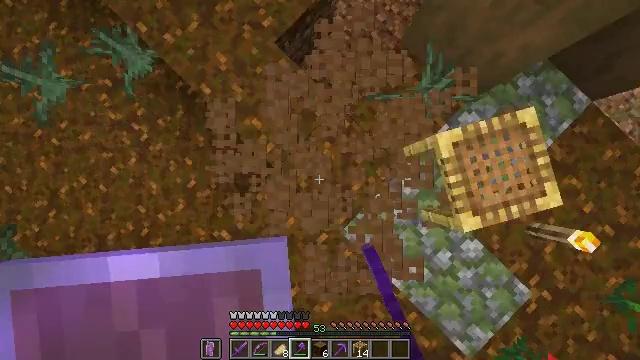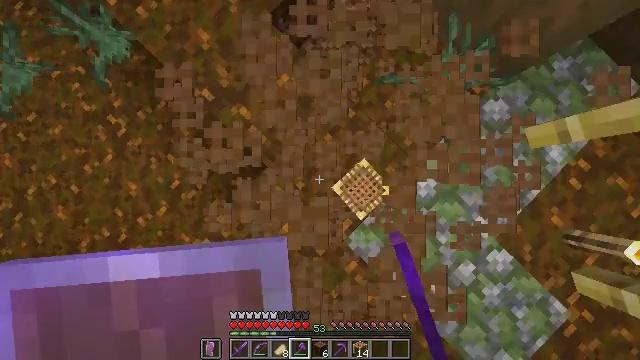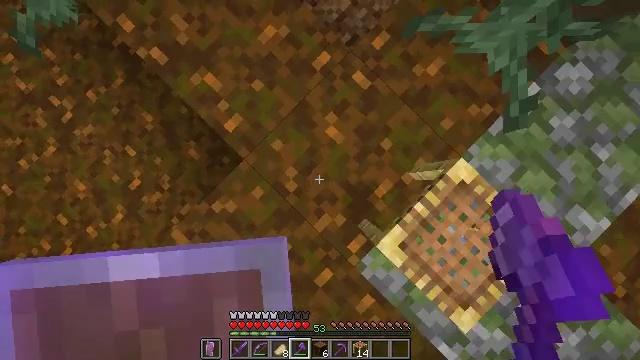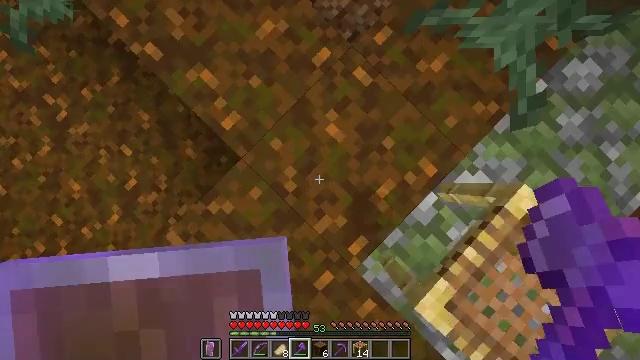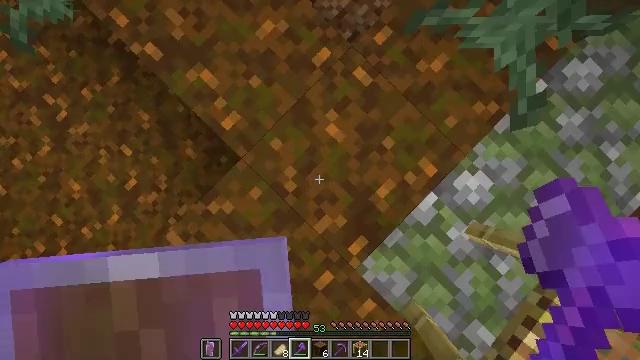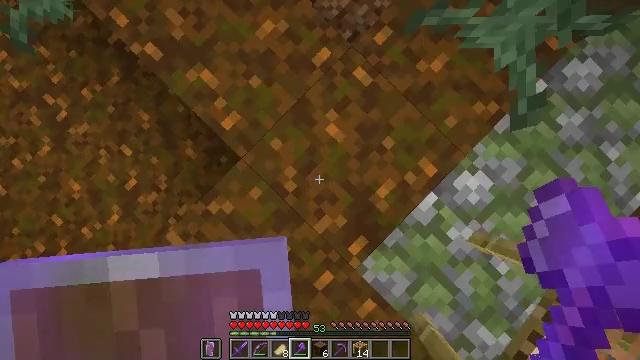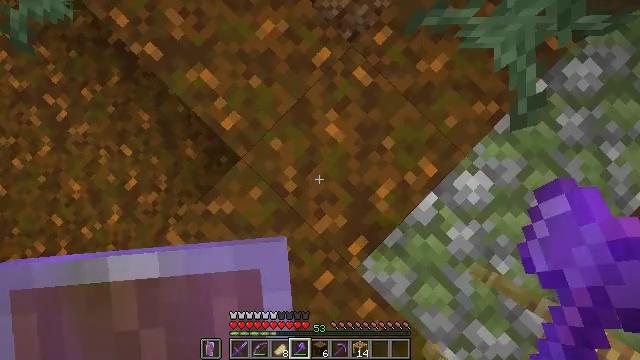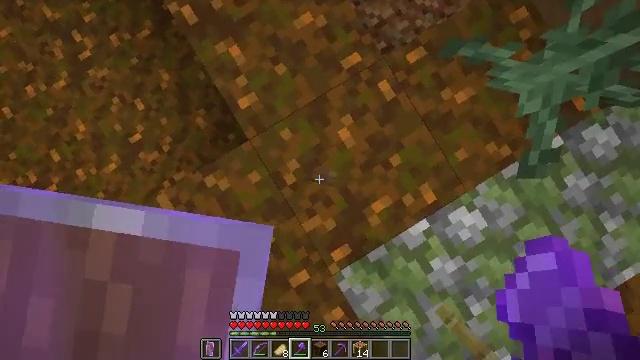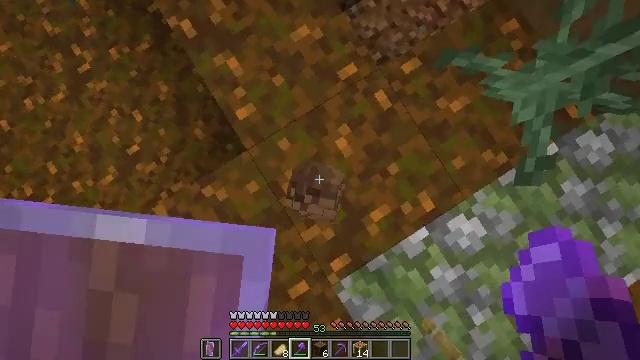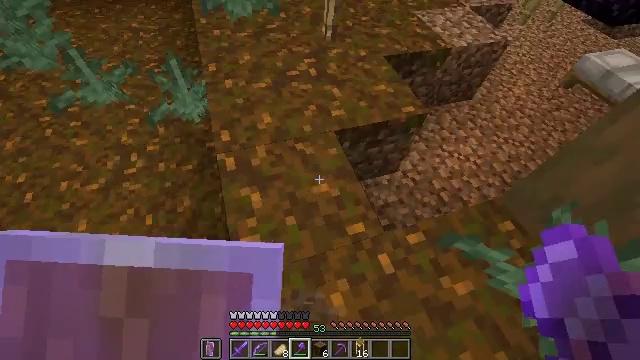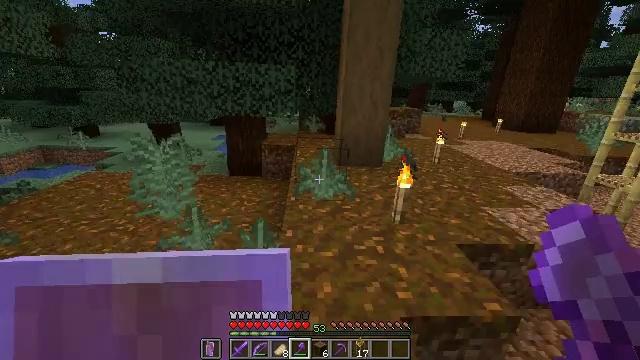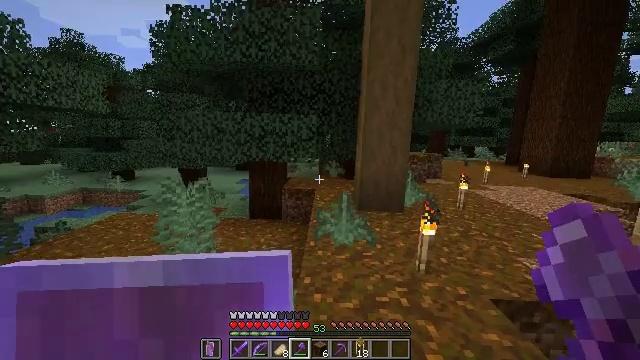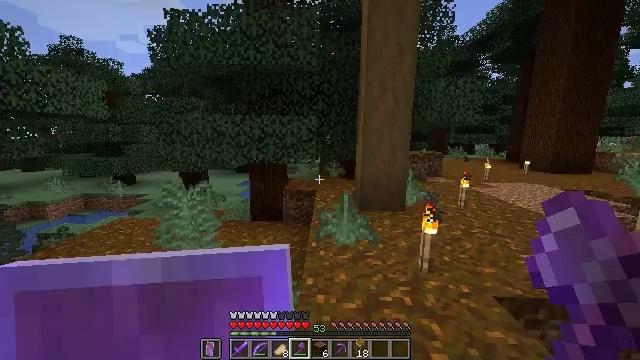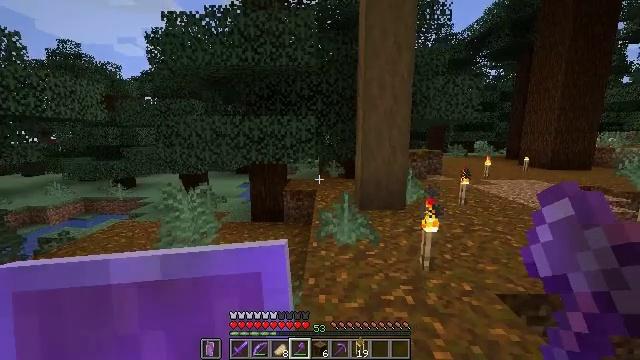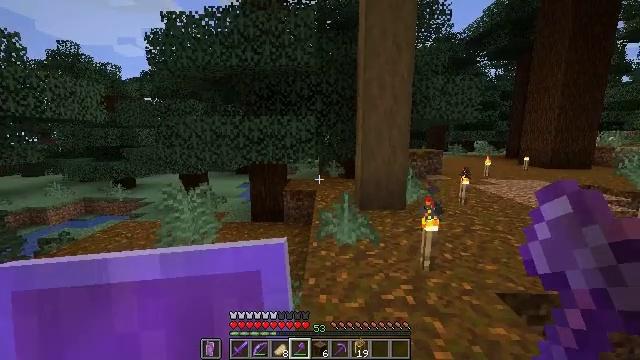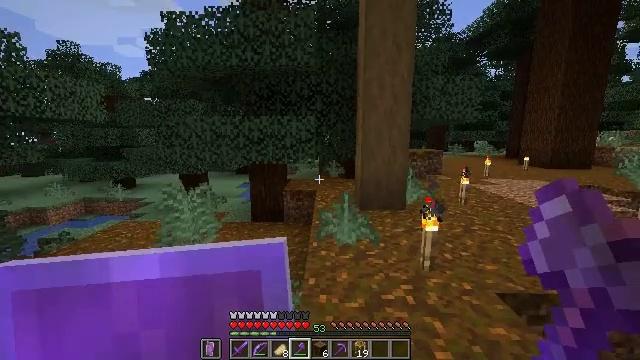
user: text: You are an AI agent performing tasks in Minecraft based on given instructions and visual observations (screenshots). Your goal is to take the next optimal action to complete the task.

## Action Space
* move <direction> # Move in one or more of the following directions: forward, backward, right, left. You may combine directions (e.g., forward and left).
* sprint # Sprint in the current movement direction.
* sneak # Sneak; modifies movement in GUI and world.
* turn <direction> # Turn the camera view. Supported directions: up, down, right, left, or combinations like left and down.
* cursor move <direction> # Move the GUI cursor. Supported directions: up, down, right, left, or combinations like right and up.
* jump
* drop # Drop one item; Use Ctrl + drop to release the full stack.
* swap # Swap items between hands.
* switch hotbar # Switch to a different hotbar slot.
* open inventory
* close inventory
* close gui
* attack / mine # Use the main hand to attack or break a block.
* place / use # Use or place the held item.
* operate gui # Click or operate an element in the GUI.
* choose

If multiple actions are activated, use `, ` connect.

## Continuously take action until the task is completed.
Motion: motion action
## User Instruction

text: Break the stripped spruce log.
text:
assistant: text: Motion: no_op
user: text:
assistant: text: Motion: no_op
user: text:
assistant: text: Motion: no_op
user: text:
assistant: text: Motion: no_op
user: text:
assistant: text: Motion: no_op
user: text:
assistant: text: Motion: no_op
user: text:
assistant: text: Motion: no_op
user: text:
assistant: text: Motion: turn left and up
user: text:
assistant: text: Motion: turn left and up
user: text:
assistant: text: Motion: turn left and up
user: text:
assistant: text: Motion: turn left and up
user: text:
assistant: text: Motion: no_op
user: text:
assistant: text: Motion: no_op
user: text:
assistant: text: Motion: no_op
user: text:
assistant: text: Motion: no_op
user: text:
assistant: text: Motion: move forward
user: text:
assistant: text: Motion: move forward
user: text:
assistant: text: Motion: move forward
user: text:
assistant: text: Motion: move forward
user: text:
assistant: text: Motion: move forward
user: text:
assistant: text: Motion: move forward
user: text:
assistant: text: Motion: move forward
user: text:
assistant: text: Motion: move forward
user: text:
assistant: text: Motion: move forward
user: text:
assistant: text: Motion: move forward
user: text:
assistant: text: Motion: move forward
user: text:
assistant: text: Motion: move forward
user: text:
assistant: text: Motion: move forward
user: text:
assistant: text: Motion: move forward
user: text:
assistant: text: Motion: move forward